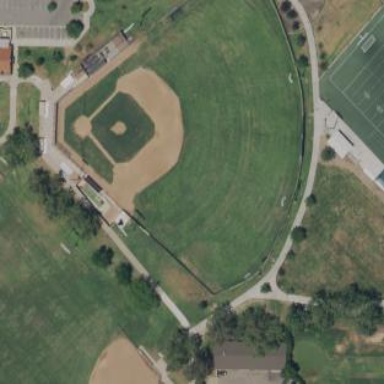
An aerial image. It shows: Baseball pitch for leisure land.